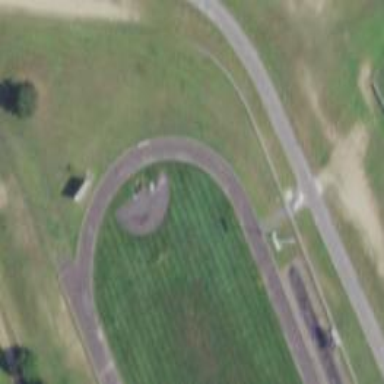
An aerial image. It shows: Track located within leisure land area.